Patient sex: M
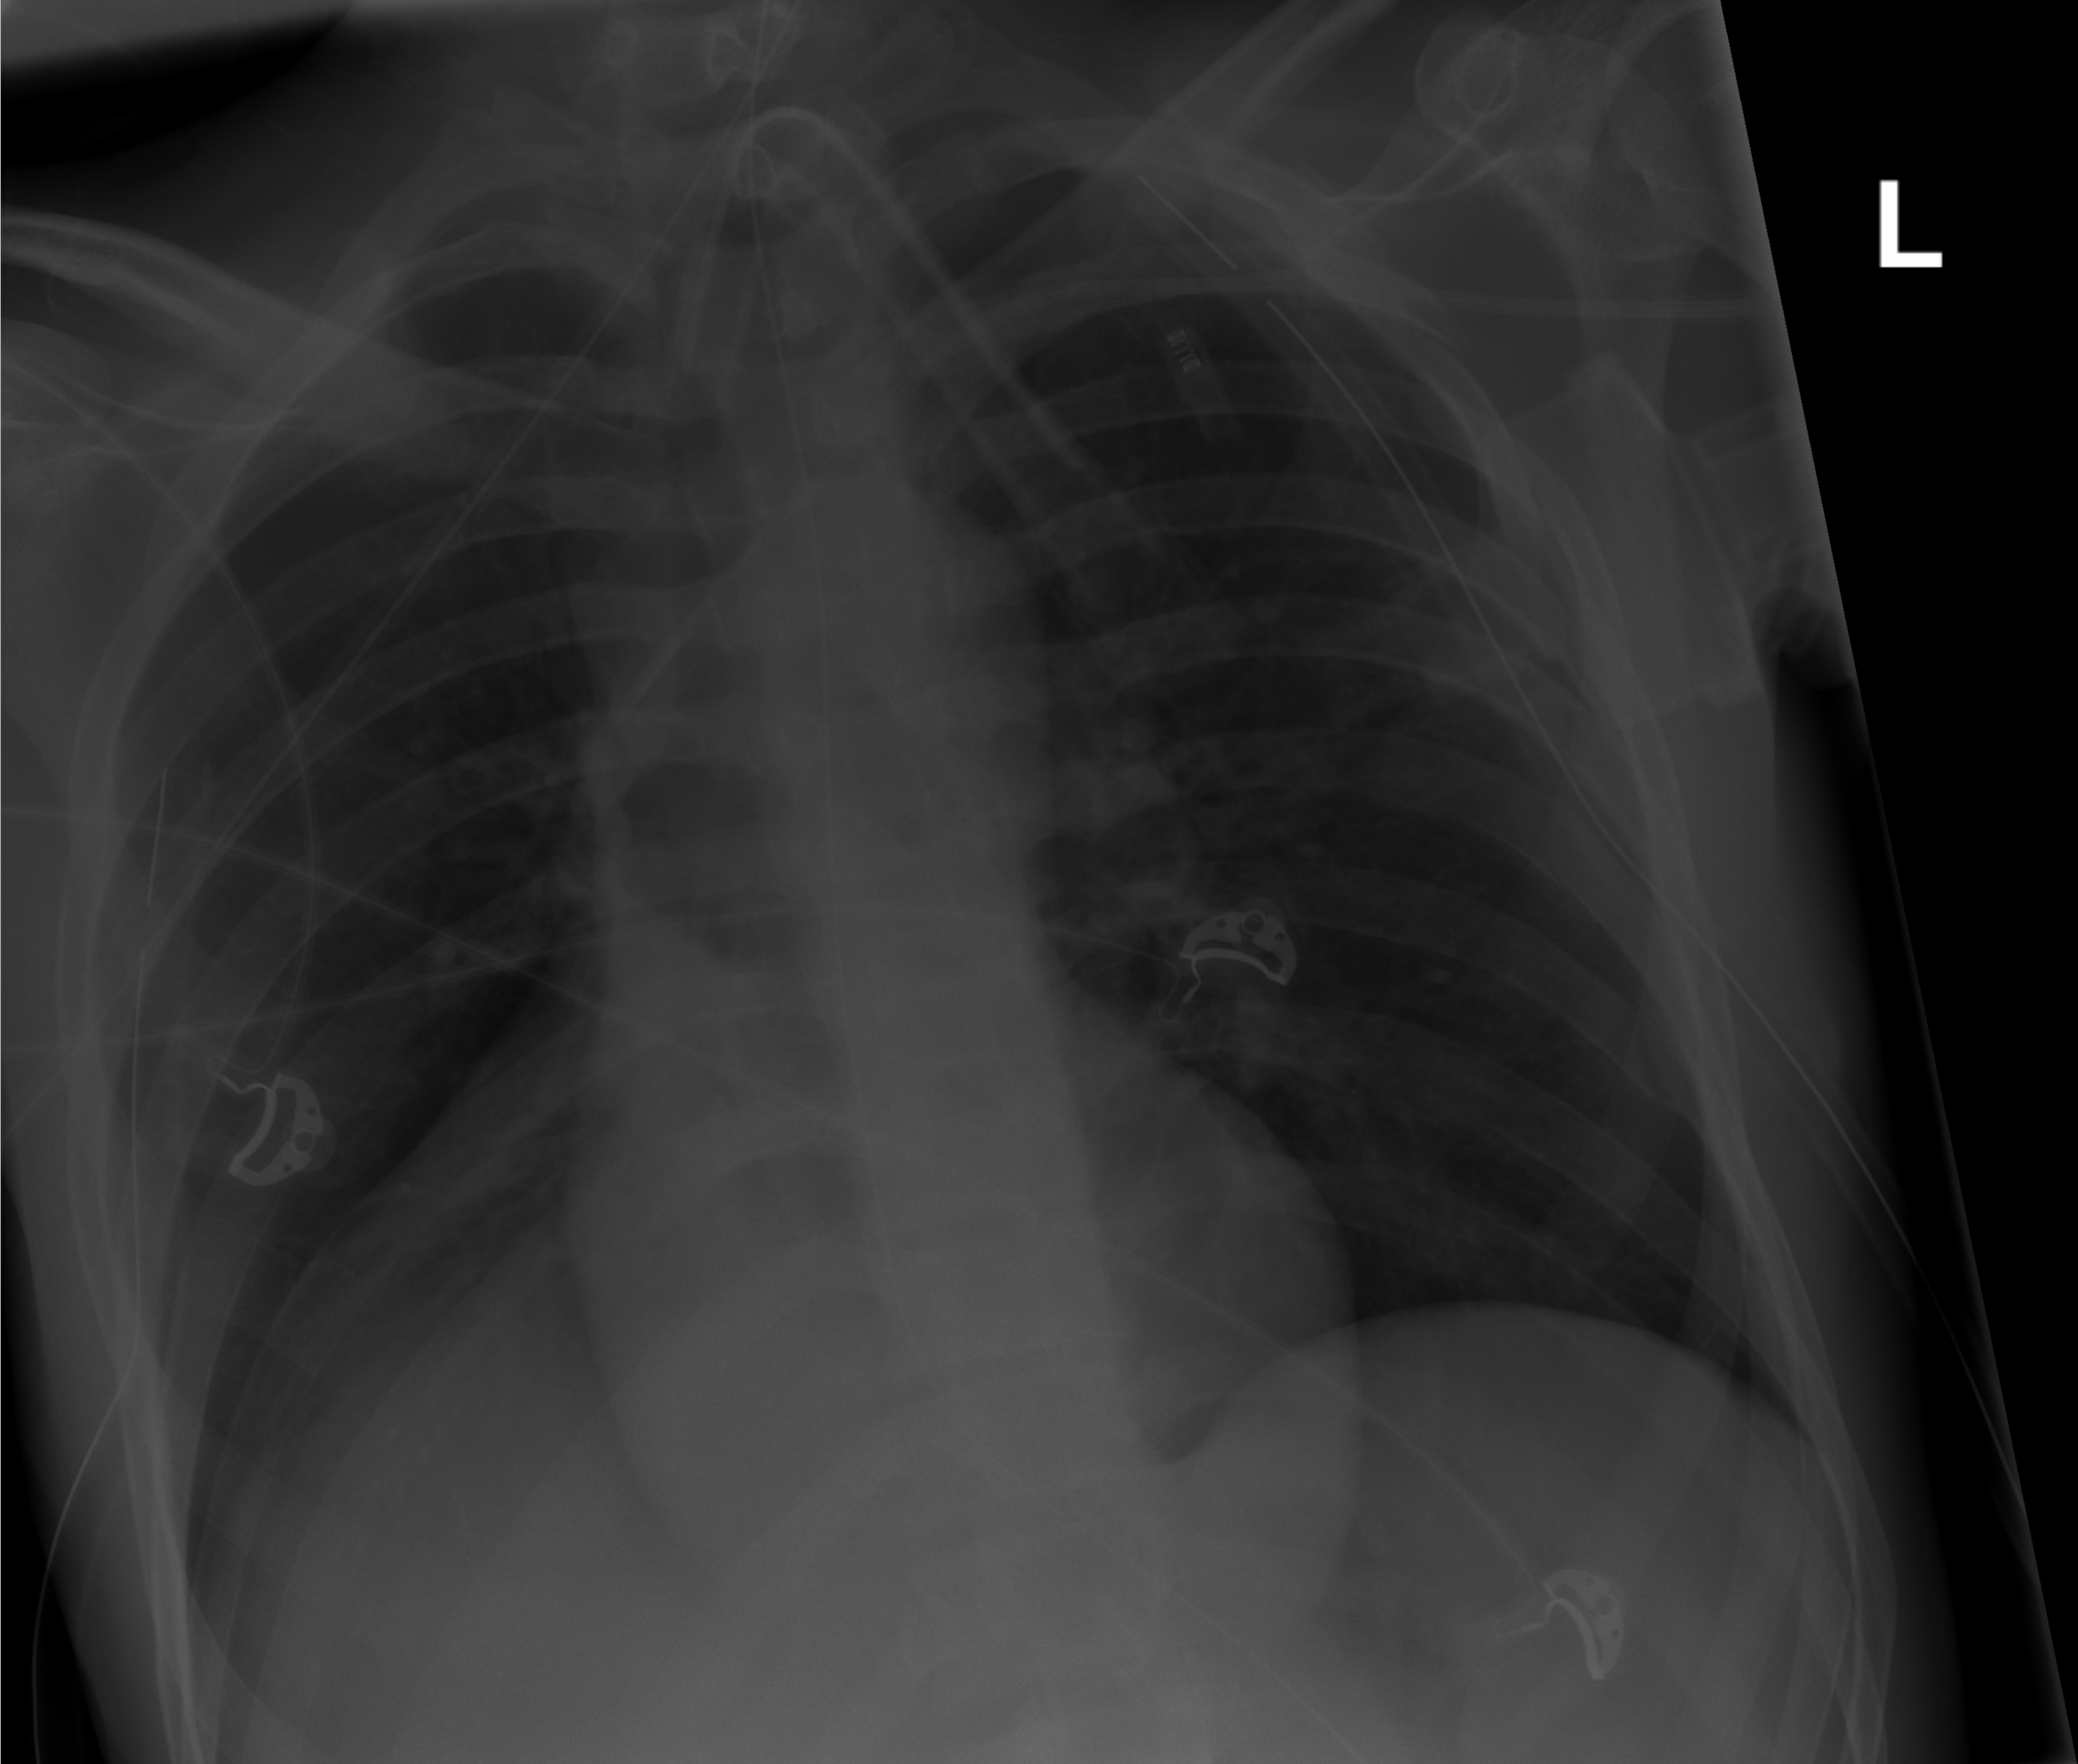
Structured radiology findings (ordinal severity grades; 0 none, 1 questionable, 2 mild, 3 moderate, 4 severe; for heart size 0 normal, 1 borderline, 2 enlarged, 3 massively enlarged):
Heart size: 0
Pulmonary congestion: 0
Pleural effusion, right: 0
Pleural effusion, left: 0
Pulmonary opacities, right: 0
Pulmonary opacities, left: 0
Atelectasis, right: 2
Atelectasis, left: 0